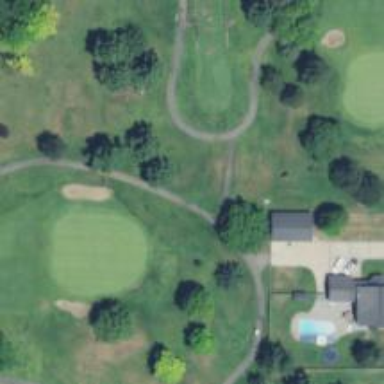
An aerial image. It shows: Pathway for golfing.